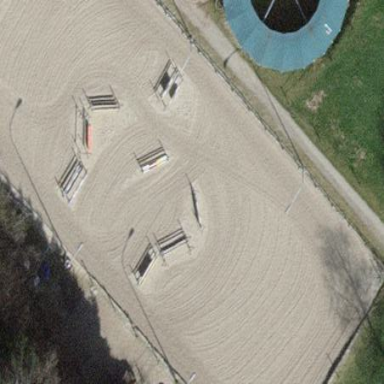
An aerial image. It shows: Equestrian pitch for leisure land use.